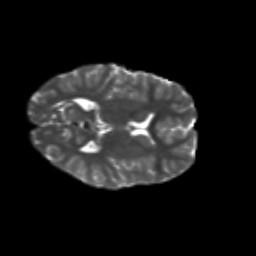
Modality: T2w
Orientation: axial
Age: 10
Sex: female
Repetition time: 9.512 s
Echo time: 0.089 s